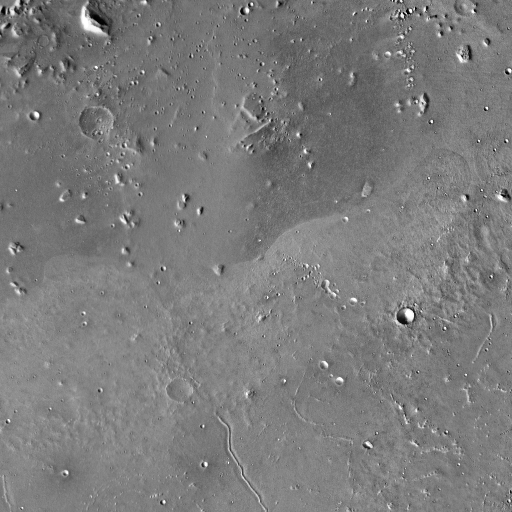
Crater classes present: Background, Other, Layered, Buried, Secondary